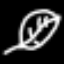
Label: leaf